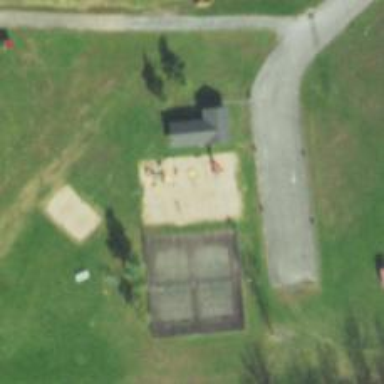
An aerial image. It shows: Basketball court on leisure land pitch.